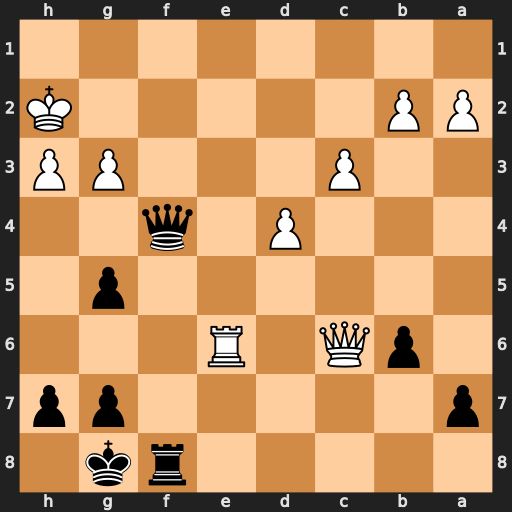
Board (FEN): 5rk1/p5pp/1pQ1R3/6p1/3P1q2/2P3PP/PP5K/8
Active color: b
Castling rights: -
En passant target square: -
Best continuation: Qd2+ Qg2 Rf2 Qxf2 Qxf2+